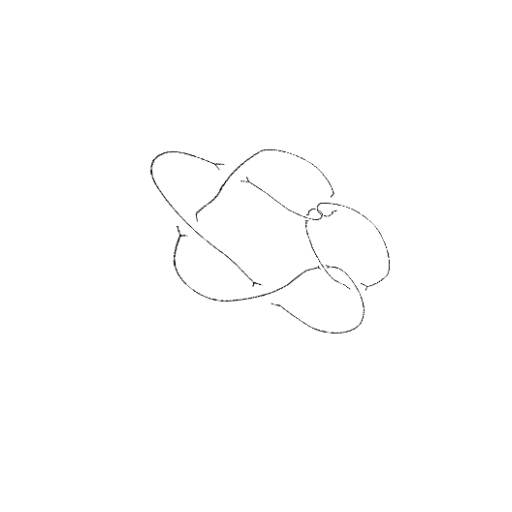
Crossing number: 9